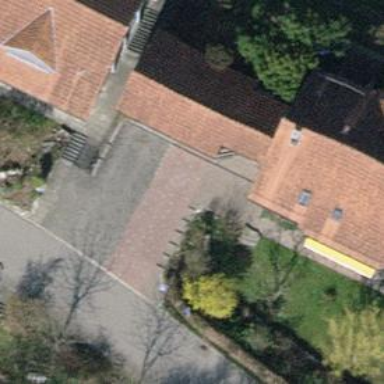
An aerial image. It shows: View of roof of building.